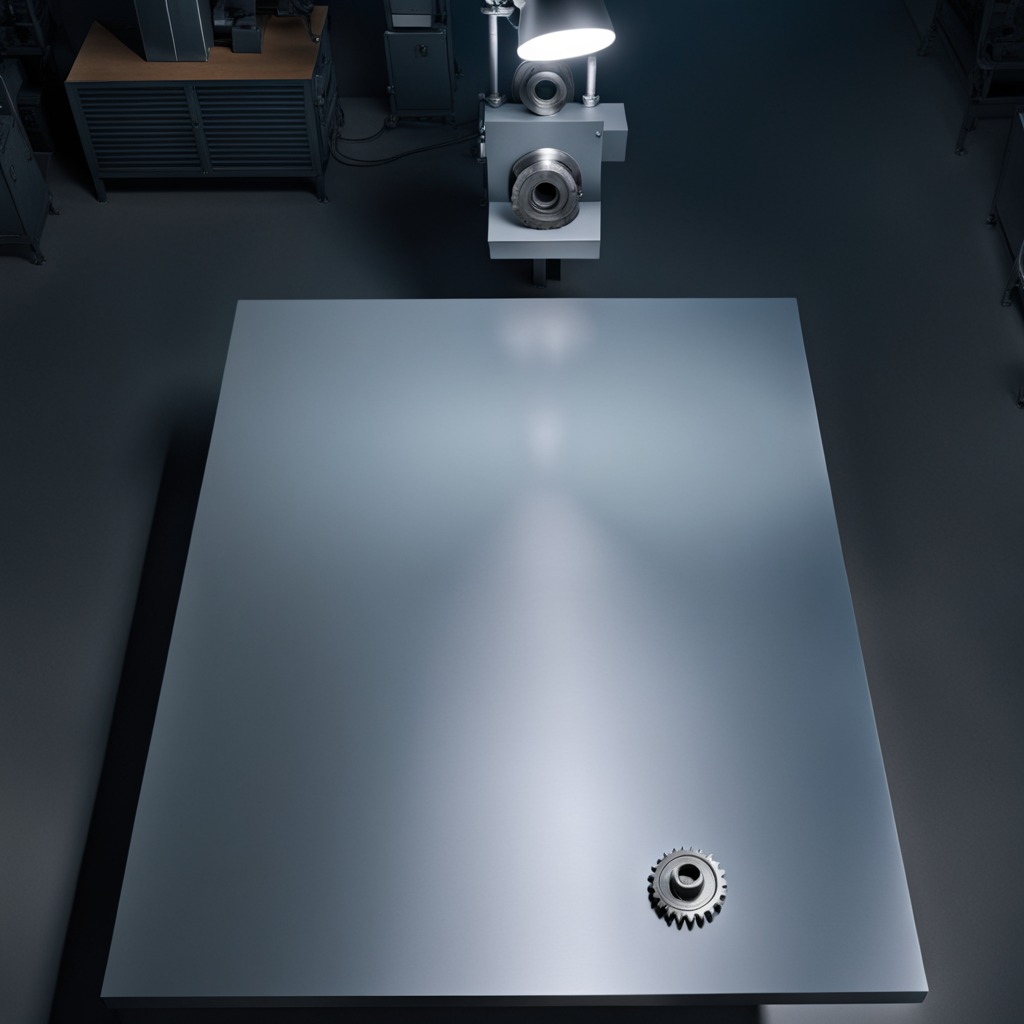
A steel gear with teeth is lying on the tabletop.